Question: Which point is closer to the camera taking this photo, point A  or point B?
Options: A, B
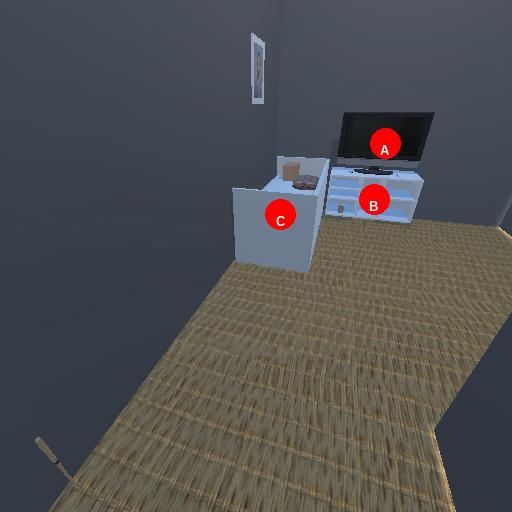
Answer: A